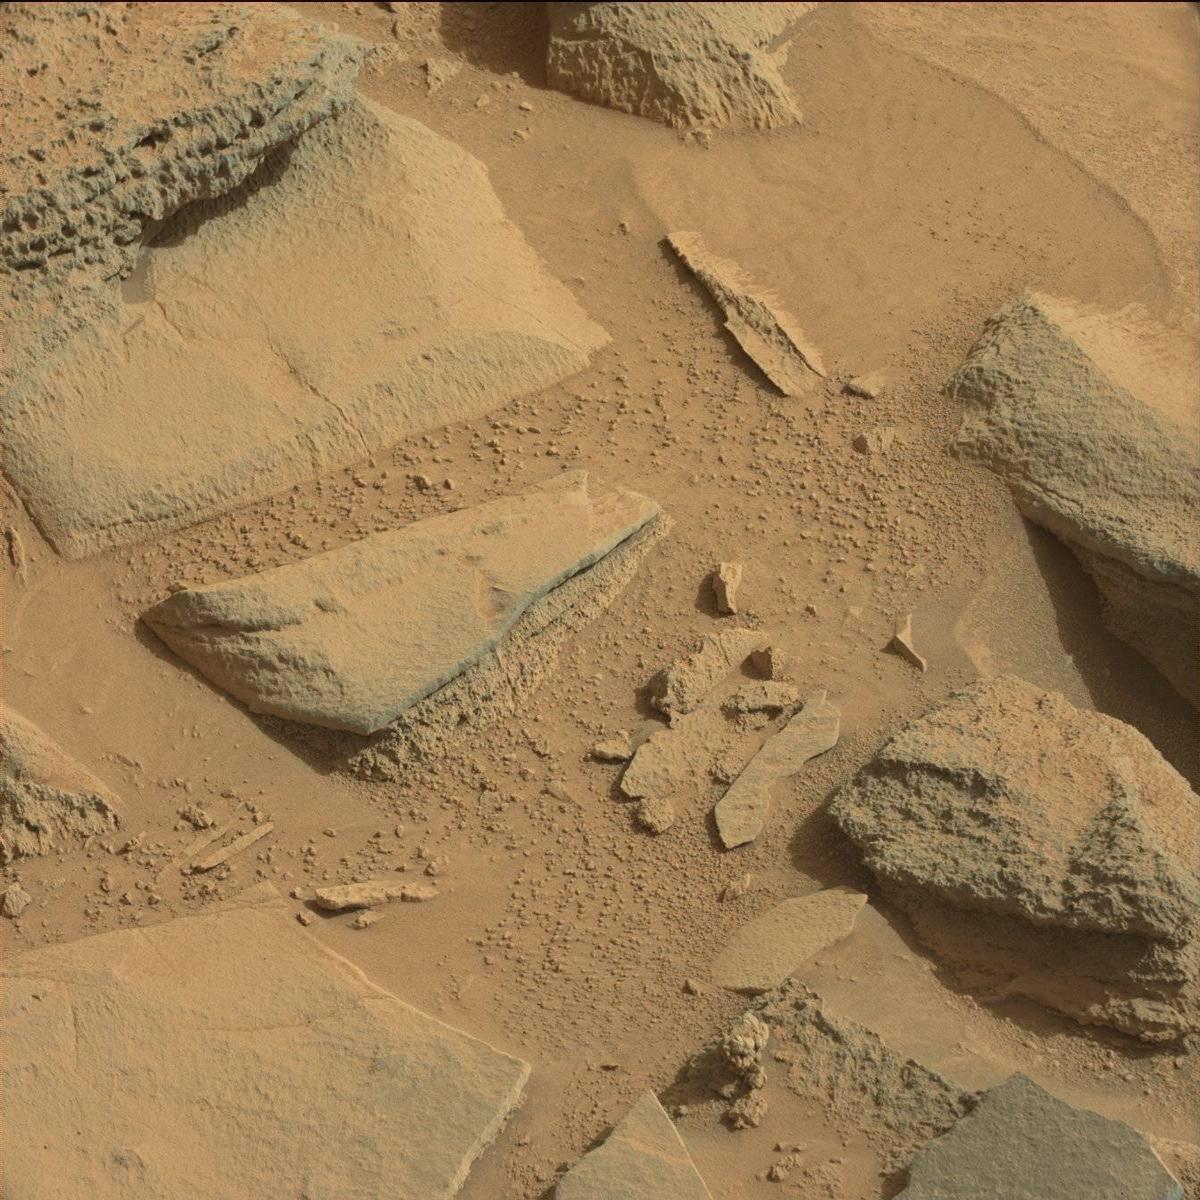
Terrain classes present: Bedrock, Rock, Sand / Soil